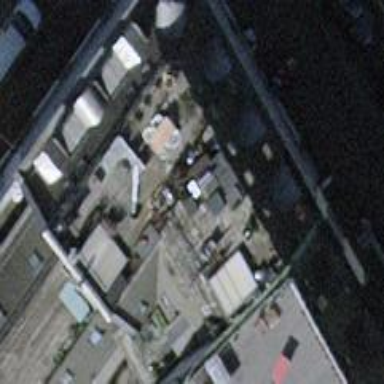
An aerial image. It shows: Ice cream stand or shop.